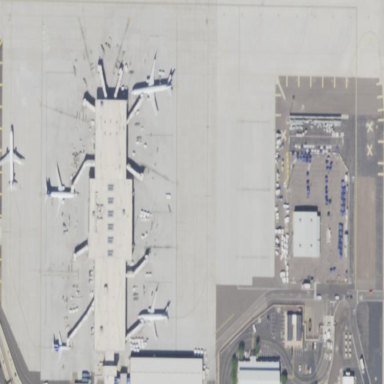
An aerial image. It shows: Apron at the airport.